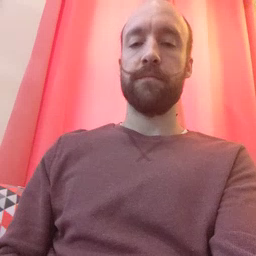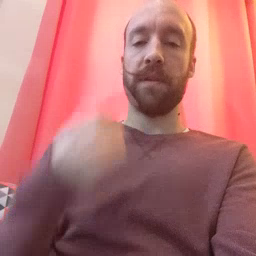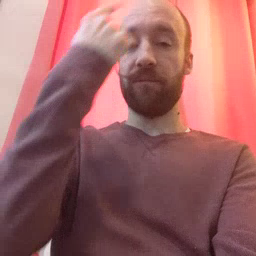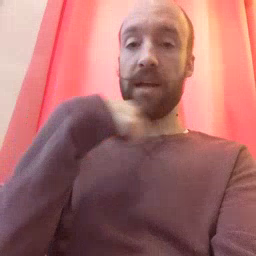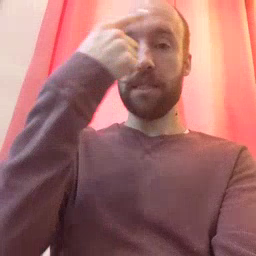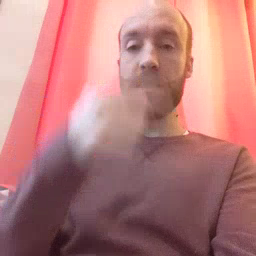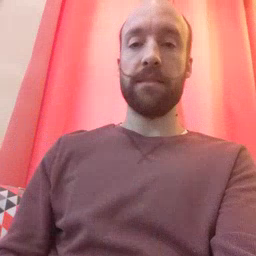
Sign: face